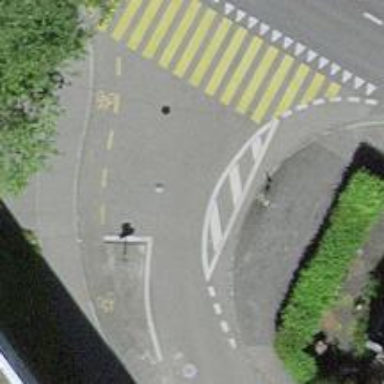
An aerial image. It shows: Residential road with asphalt surface and separate sidewalk.